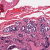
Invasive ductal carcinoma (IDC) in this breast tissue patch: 0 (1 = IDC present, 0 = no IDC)